Question:
As you see in the attachment. I want to take off "Series 4" from the tooltip
My xAxis displays the date and yAxis displays the difference between 'end_time and start_time'
But I don't know where that "Series 4" comes from.
additional code :
'''
var series = [];
$.each(tasks.reverse(), function (i, task) {
var item = {
name: task.name,
data: []
};
$.each(task.intervals, function (j, interval) {
item.data.push({
x: interval.from,
y: i,
label: interval.label,
from: interval.from,
to: interval.to
});
});
series.push(item);
'''
Any help appreciate?
Thanks
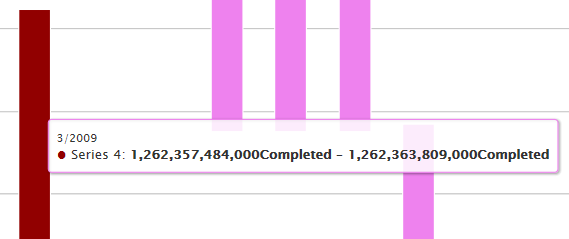
Answer: The "Series 4" comes because you did not specify a name for your series. Usually it's a better idea to give a meaningful name than removing it. Otherwise it could be confusing which data is the tooltip for.
For example:
'''
series: [{
name: 'Tokyo',
data: [7.0, 6.9, 9.5, 14.5, 18.2, 21.5, 25.2, 26.5, 23.3, 18.3, 13.9, 9.6]
}, {
name: 'New York',
data: [-0.2, 0.8, 5.7, 11.3, 17.0, 22.0, 24.8, 24.1, 20.1, 14.1, 8.6, 2.5]
}]
'''